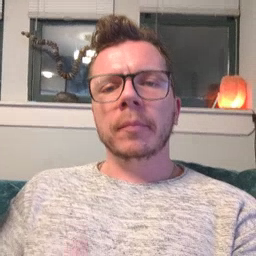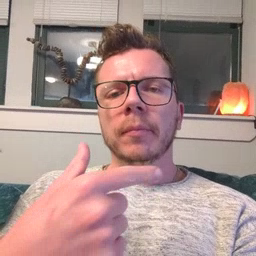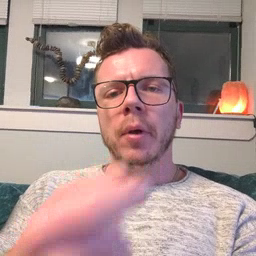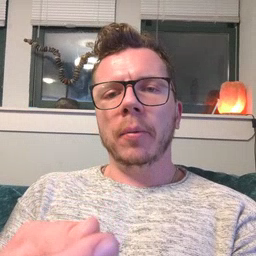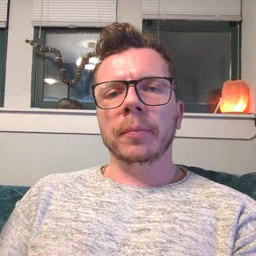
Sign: go